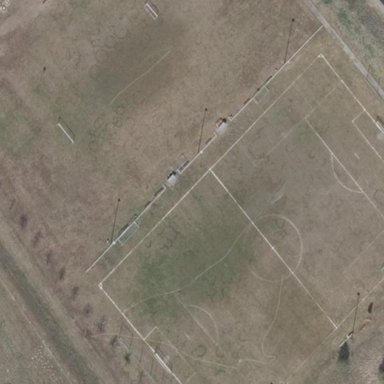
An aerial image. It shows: Soccer pitch designated for leisure and sports activities.